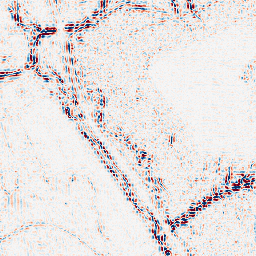
Category: wavelet
Decomposition family: wavelet_biorthogonal
Decomposition parameters: wavelet: bior4.4
level: 2
Upsampling method: bilinear
Upsampling parameters: scale: 8
Upsampling scale: 8